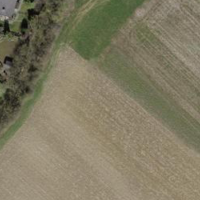
EUNIS habitat code: 52
Species observed at this site:
Chorthippus biguttulus